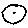
Label: moon